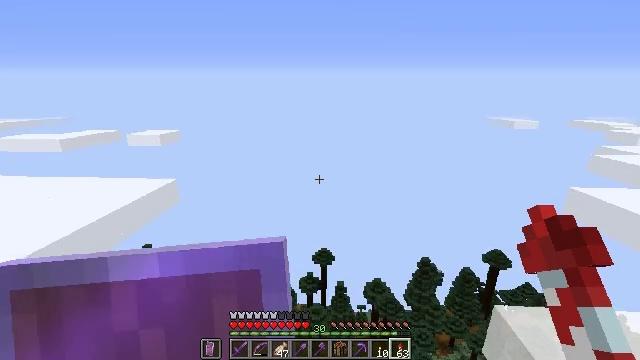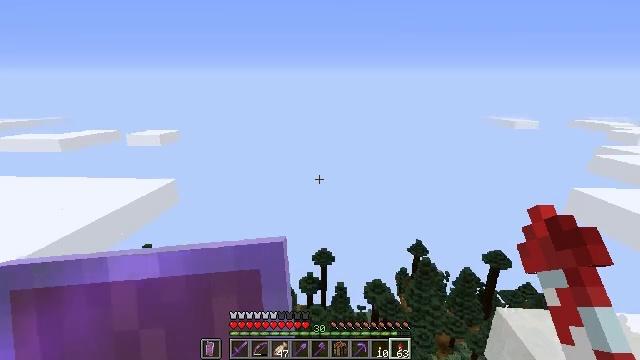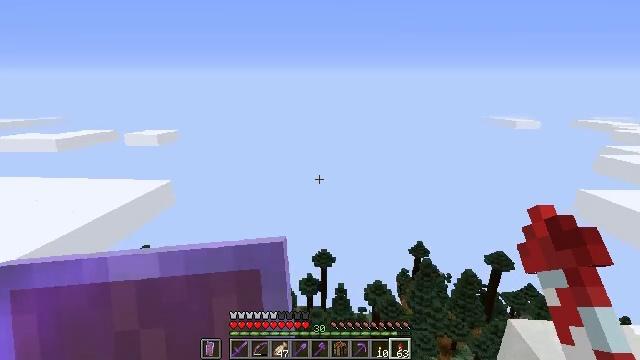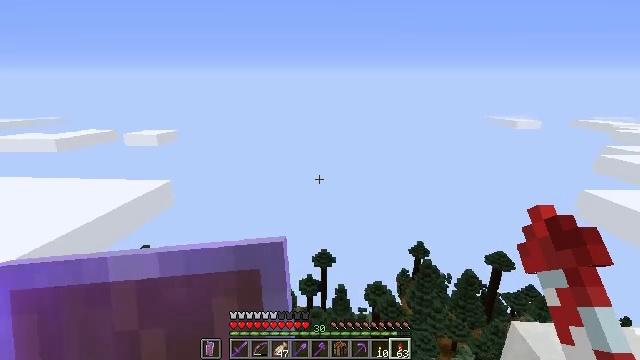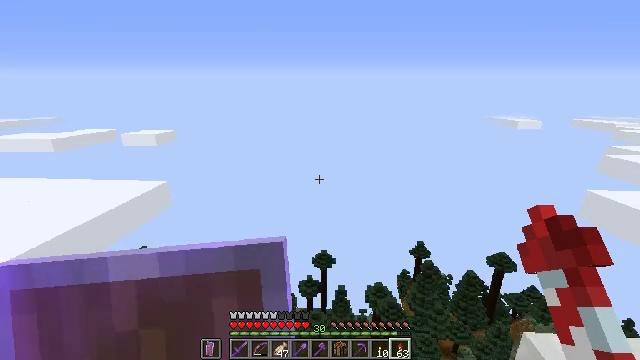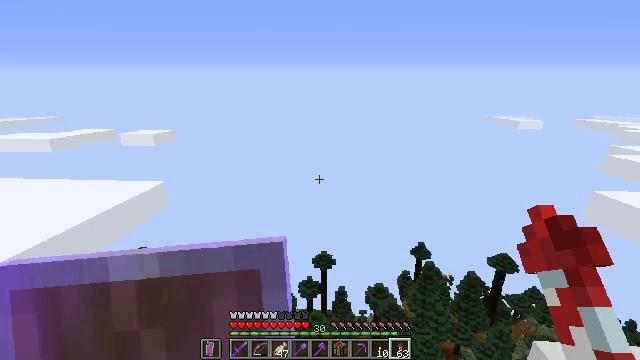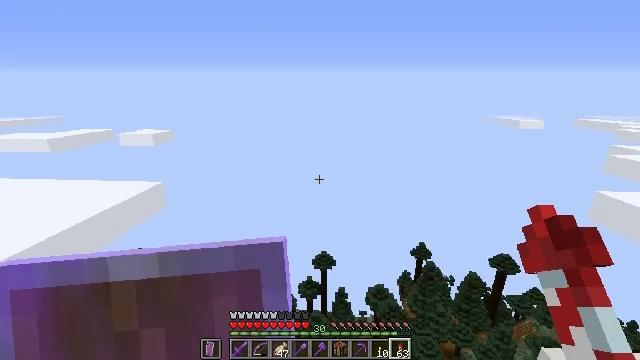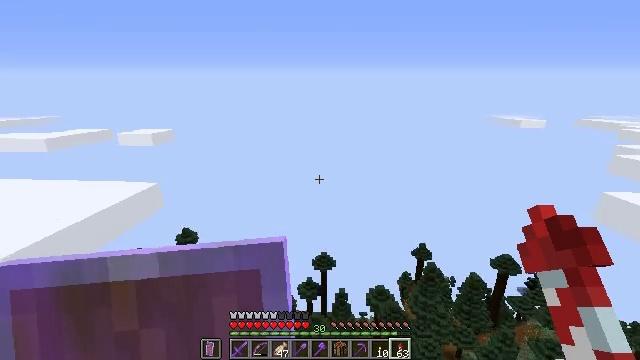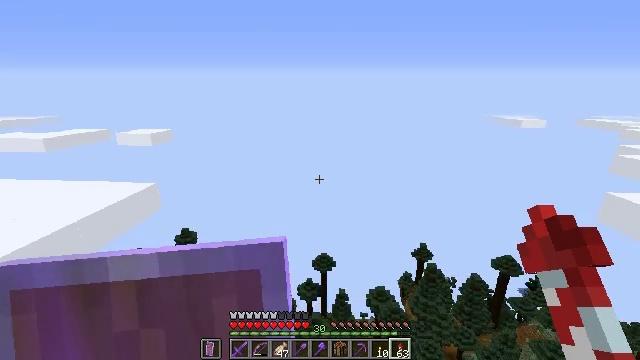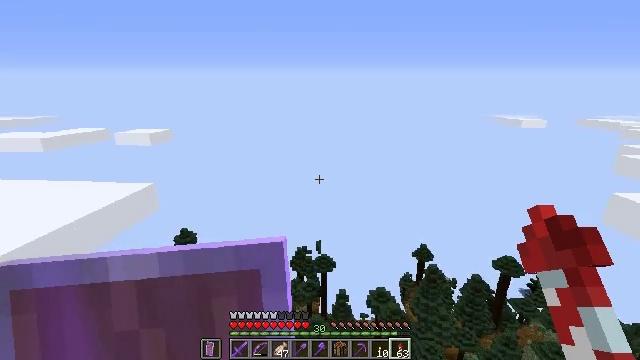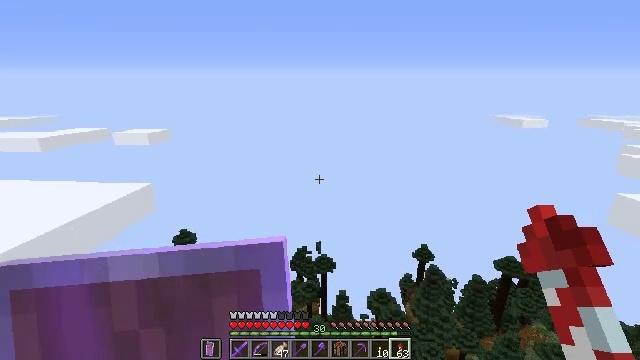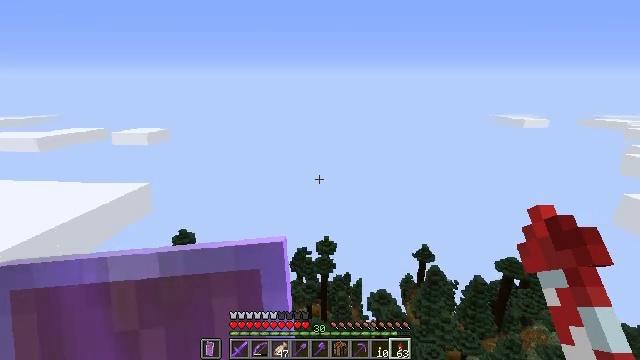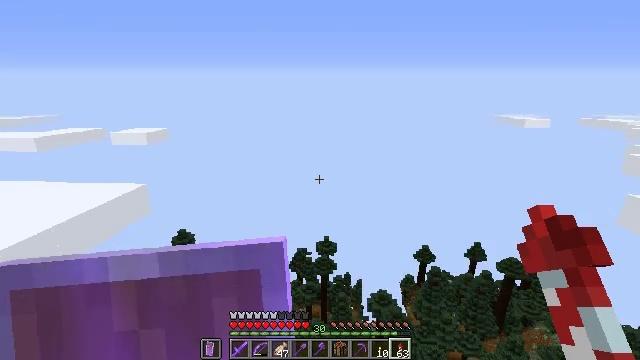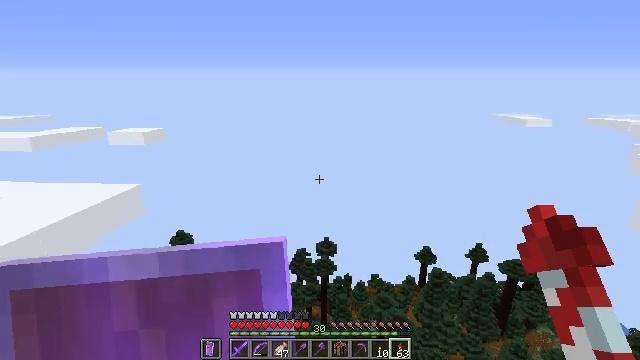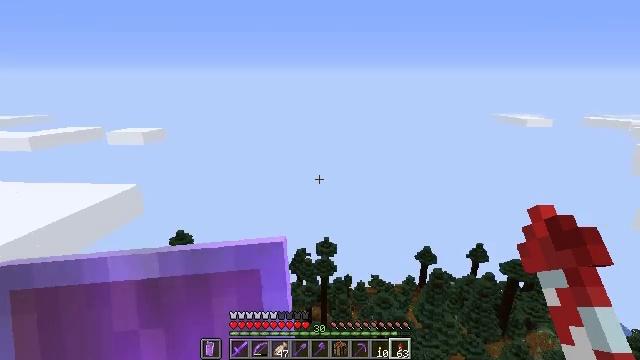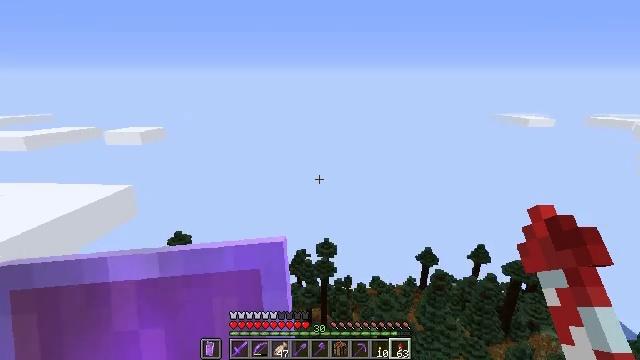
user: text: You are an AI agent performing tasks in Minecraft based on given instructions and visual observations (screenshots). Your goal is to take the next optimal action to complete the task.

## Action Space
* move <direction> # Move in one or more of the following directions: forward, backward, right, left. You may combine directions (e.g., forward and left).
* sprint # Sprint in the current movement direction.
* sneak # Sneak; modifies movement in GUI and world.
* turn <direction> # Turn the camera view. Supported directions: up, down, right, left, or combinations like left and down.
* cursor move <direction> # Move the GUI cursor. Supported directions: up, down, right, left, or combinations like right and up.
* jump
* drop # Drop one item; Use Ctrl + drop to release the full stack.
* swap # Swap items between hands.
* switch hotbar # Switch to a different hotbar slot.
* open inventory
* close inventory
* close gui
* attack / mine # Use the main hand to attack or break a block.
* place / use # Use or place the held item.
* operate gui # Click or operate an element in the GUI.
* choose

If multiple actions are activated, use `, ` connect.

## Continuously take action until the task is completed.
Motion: motion action
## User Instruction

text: Dismantle the sticky piston for reuse.
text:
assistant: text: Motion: no_op
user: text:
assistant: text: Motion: no_op
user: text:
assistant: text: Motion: no_op
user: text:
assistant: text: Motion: no_op
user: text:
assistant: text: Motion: no_op
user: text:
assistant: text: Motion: no_op
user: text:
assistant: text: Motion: no_op
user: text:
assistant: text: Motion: no_op
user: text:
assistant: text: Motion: no_op
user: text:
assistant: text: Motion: no_op
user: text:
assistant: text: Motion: no_op
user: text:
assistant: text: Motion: no_op
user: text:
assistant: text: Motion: no_op
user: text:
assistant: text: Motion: no_op
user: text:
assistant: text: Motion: no_op
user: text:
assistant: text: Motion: no_op
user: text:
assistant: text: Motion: no_op
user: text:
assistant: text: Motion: no_op
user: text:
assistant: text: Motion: no_op
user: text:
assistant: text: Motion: no_op
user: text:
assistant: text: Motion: no_op
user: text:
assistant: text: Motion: no_op
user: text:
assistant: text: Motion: no_op
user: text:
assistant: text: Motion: no_op
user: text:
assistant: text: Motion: no_op
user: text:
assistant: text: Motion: no_op
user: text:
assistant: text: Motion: no_op
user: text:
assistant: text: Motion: no_op
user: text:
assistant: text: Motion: no_op
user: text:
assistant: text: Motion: no_op